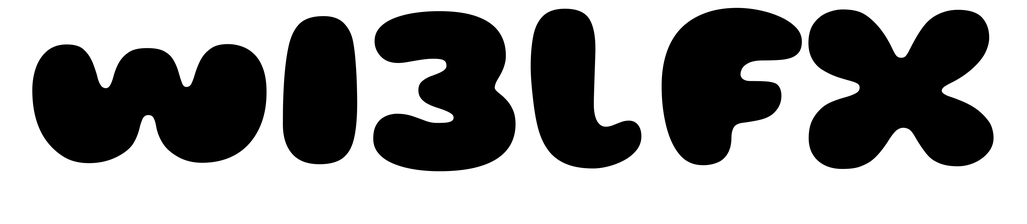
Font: Gluten_Black